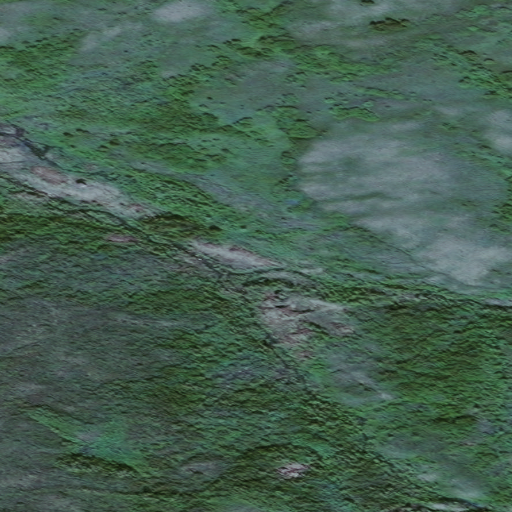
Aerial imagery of valley in Alaska named Kanoma Gulch containing only unknown